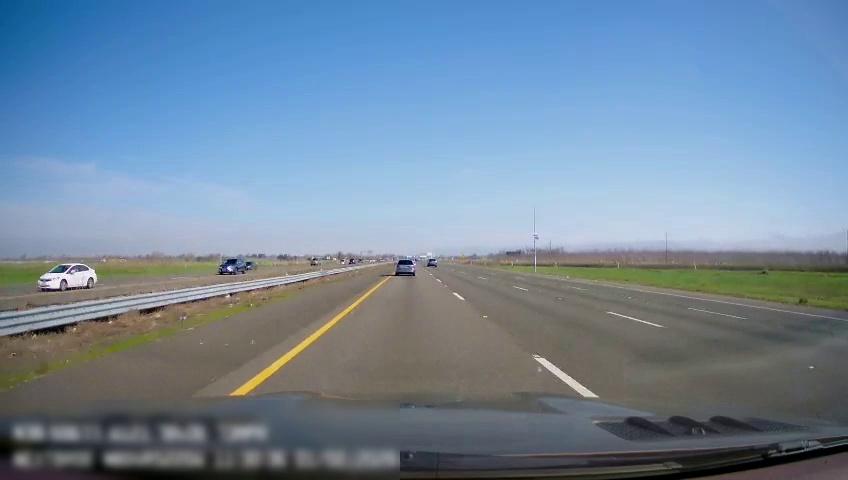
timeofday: Day
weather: Sunny
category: Drivable Space
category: Drivable Space
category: Vehicles | Car
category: Vehicles | SUV
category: Vehicles | Car
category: Vehicles | SUV
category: Vehicles | SUV
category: Lanes | Current Lane
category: Lanes | Current Lane
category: Lanes | Alternate Lane
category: Lanes | Alternate Lane
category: Lanes | Alternate Lane
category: Lanes | Opposite Lane
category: Lanes | Opposite Lane